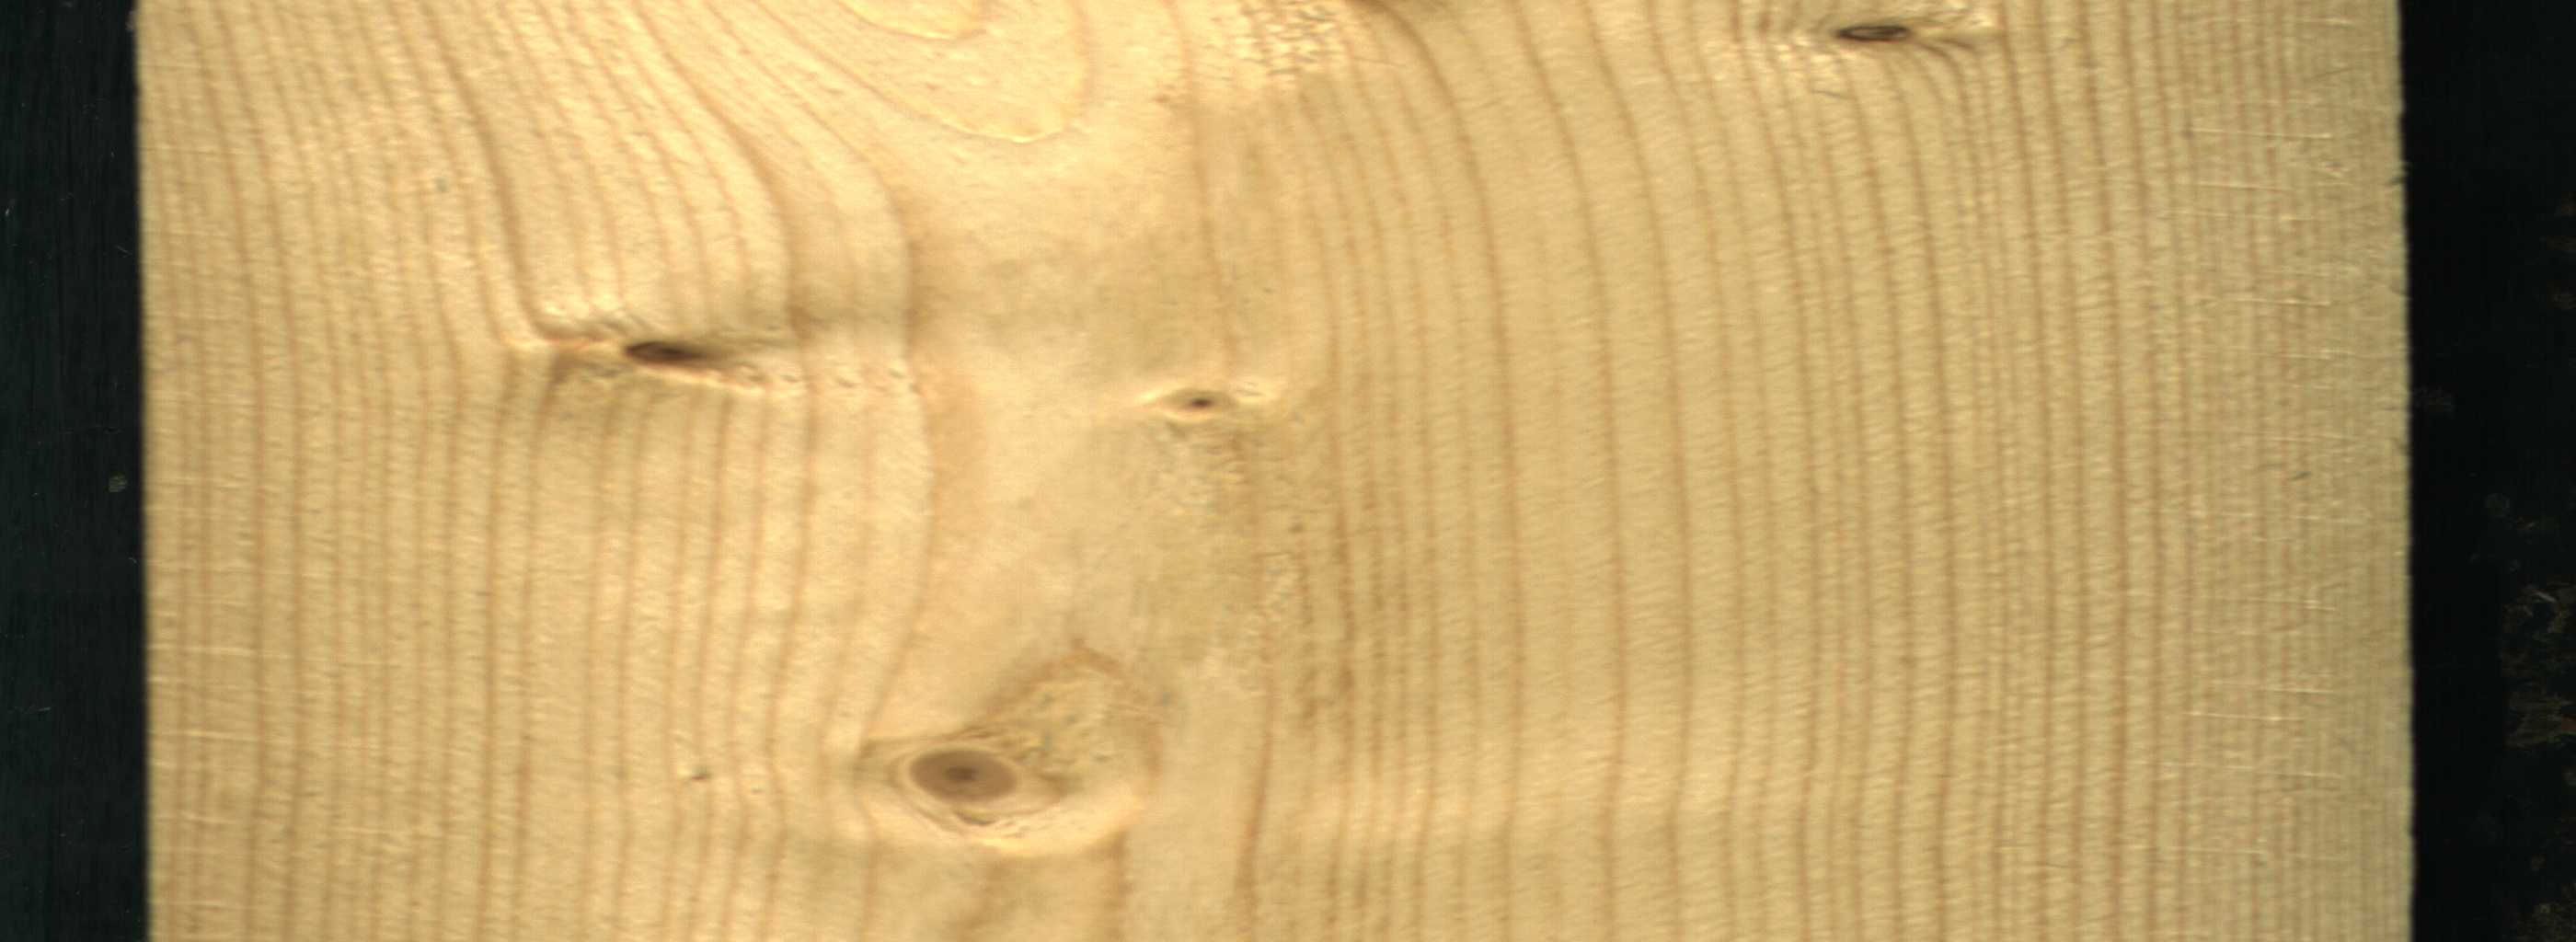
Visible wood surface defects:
Live_Knot
Live_Knot
Live_Knot
Live_Knot